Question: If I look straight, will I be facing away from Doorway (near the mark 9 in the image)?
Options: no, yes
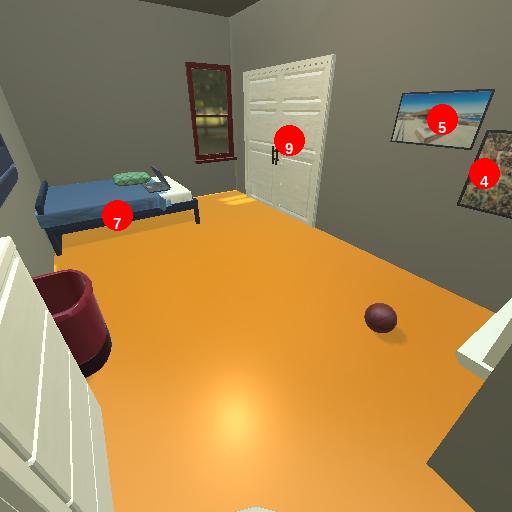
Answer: no